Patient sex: M
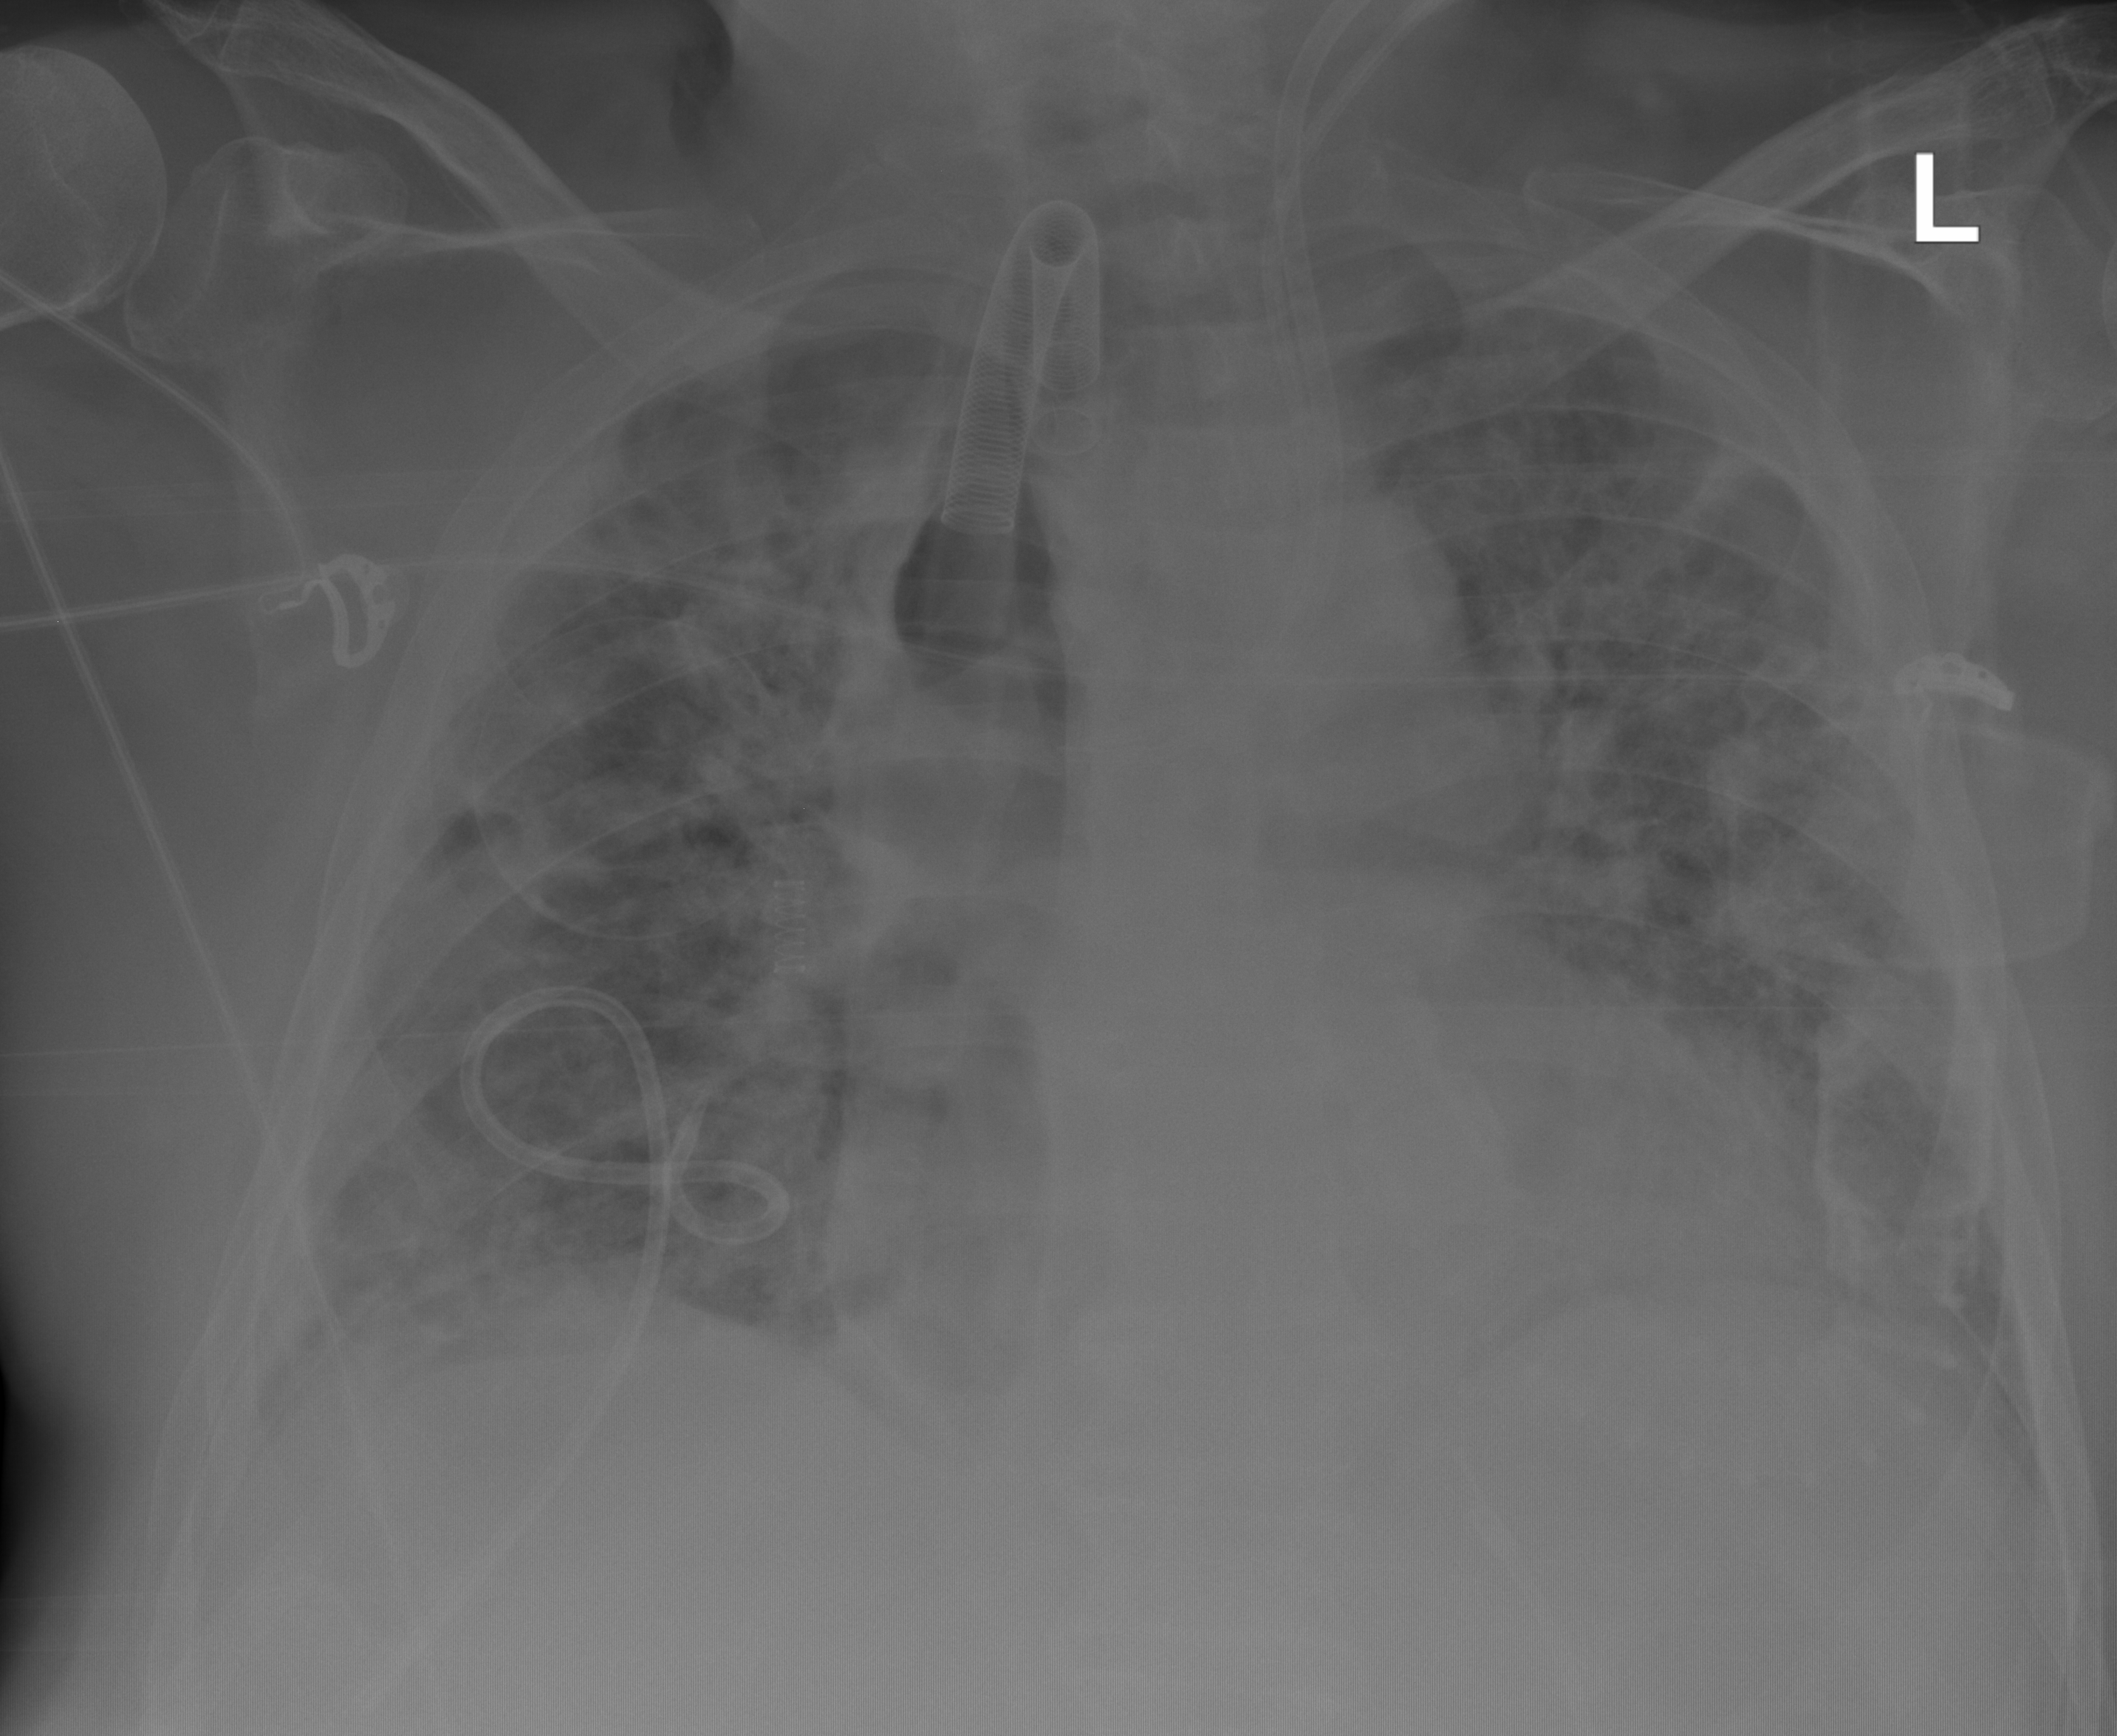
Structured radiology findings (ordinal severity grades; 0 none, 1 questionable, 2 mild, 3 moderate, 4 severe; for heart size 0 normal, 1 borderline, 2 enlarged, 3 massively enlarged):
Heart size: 2
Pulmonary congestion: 3
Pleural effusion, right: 2
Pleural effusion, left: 1
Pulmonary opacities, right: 2
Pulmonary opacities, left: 2
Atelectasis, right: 3
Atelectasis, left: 2